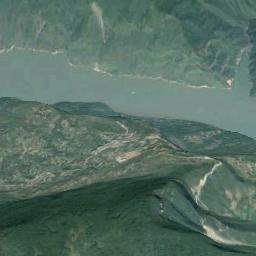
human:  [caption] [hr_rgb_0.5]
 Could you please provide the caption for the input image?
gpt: A wide, Straight, Light green river with green mountains on both sides .

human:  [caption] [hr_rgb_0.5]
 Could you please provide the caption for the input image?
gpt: The green river goes through the mountainous area covered with vegetation .

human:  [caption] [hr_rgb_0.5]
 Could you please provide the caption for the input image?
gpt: The river goes through mountains with green plants .

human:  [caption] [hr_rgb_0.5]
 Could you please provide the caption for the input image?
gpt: The river is surrounded by trees .

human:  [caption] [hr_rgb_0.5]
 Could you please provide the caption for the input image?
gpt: There are green meadows and forests beside the river .